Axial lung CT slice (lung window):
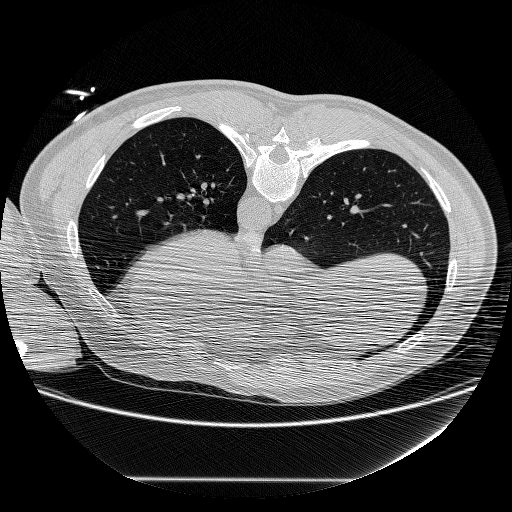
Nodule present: no